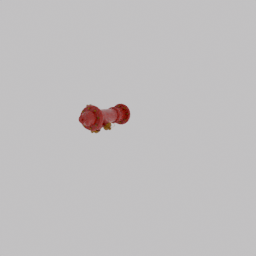
Label: architecture